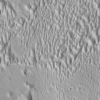
Label: not_dusty